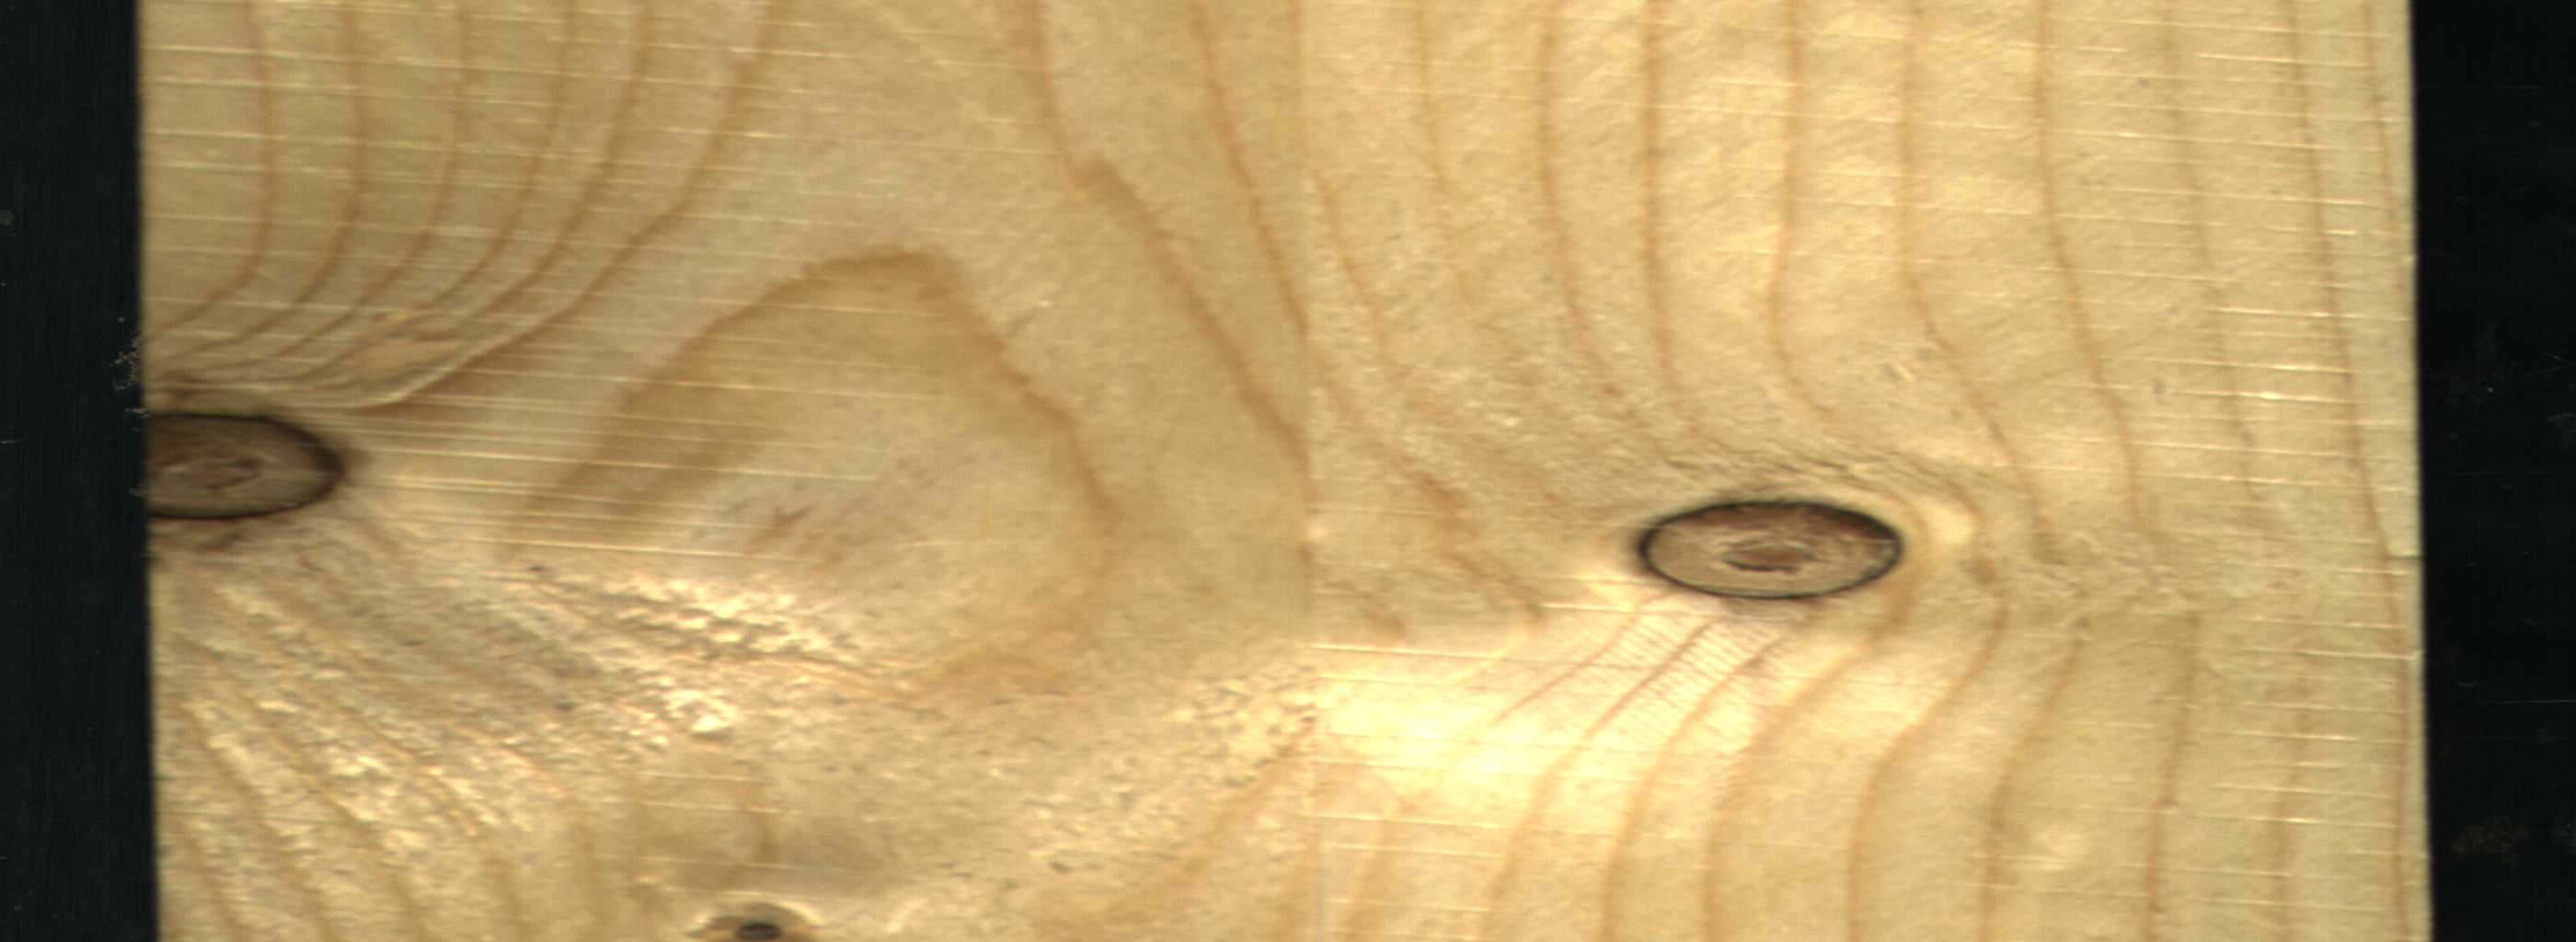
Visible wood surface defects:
Dead_Knot
Dead_Knot
Live_Knot